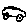
Label: car